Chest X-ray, PA view. Patient: 28 years old, sex M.
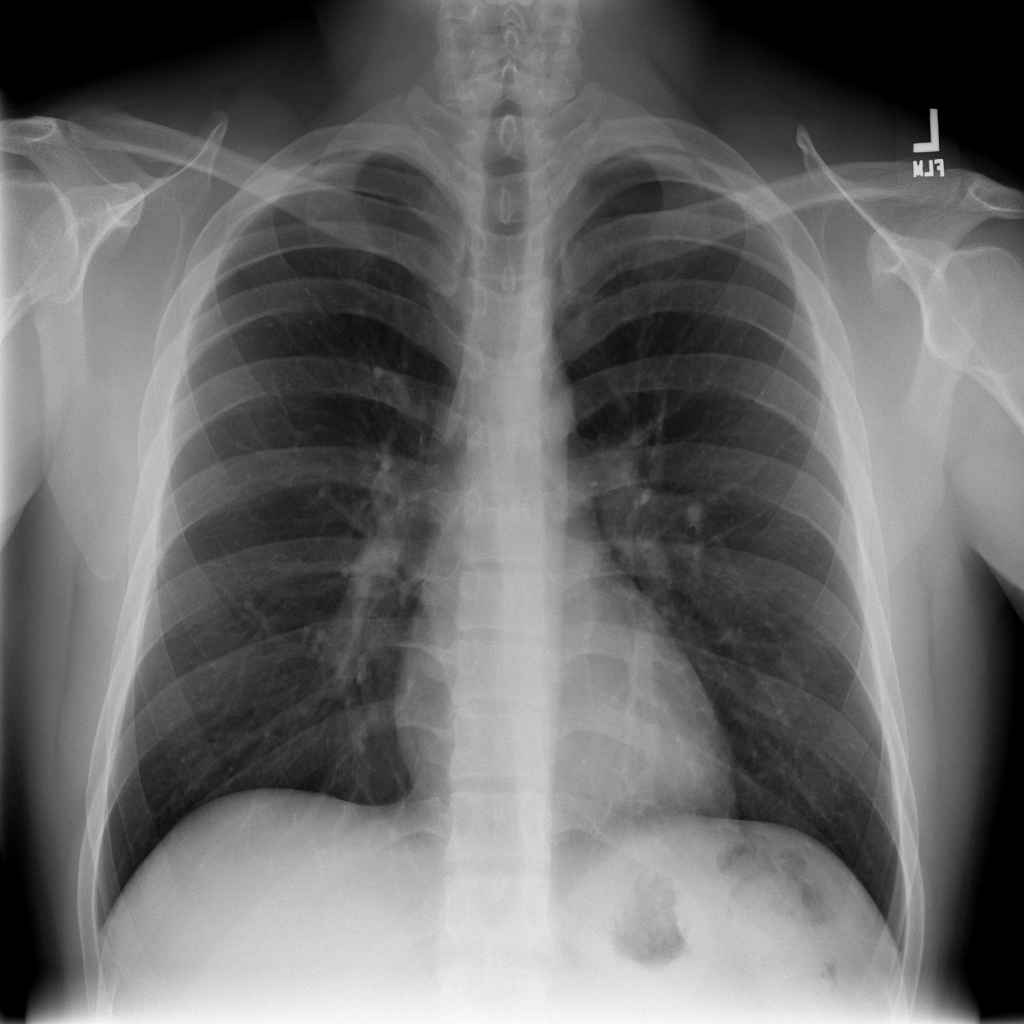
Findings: No Finding